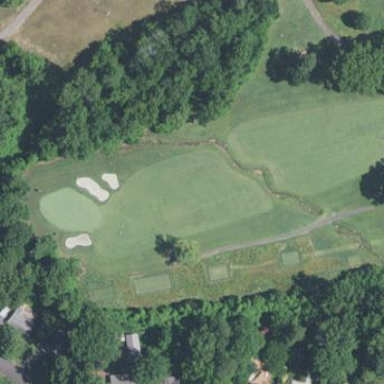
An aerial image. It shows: Golf fairway surrounded by grass.